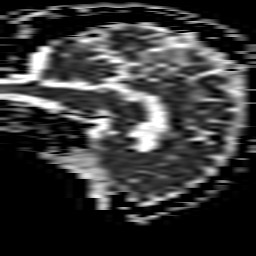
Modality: ADC
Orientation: sagittal
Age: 62
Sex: male
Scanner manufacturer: philips
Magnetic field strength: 1.5 T
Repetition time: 3.686 s
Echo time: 0.09411 s